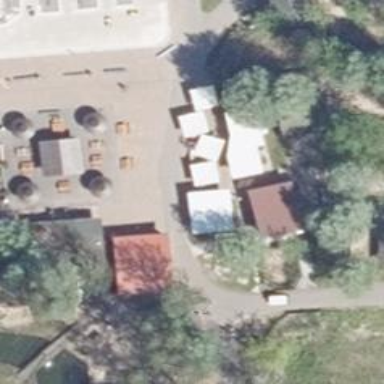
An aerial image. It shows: Picnic site for tourists.